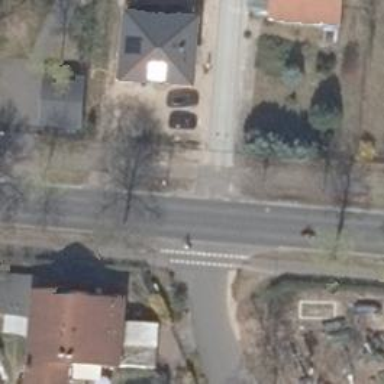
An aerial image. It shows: Smooth asphalt road in residential area.